Question:
I want to create an auto-tunneler for Garena. What basically has to be done is iterate through all the items in the list box (in the right - I think that is what it is.), right click and click tunnel on each of them. I only have a C compiler with me atm. Any ideas on how to do this? What API calls and so on?
EDIT:
Few clarifications as I see my original question was rather vague.
1. I do not have the source code of Garena nor do I waish to reverse engineer it.
2. I want to write a standalone application which will send messages or mouse clicks to the window.I was under the impression that this is possible. Am I wrong?
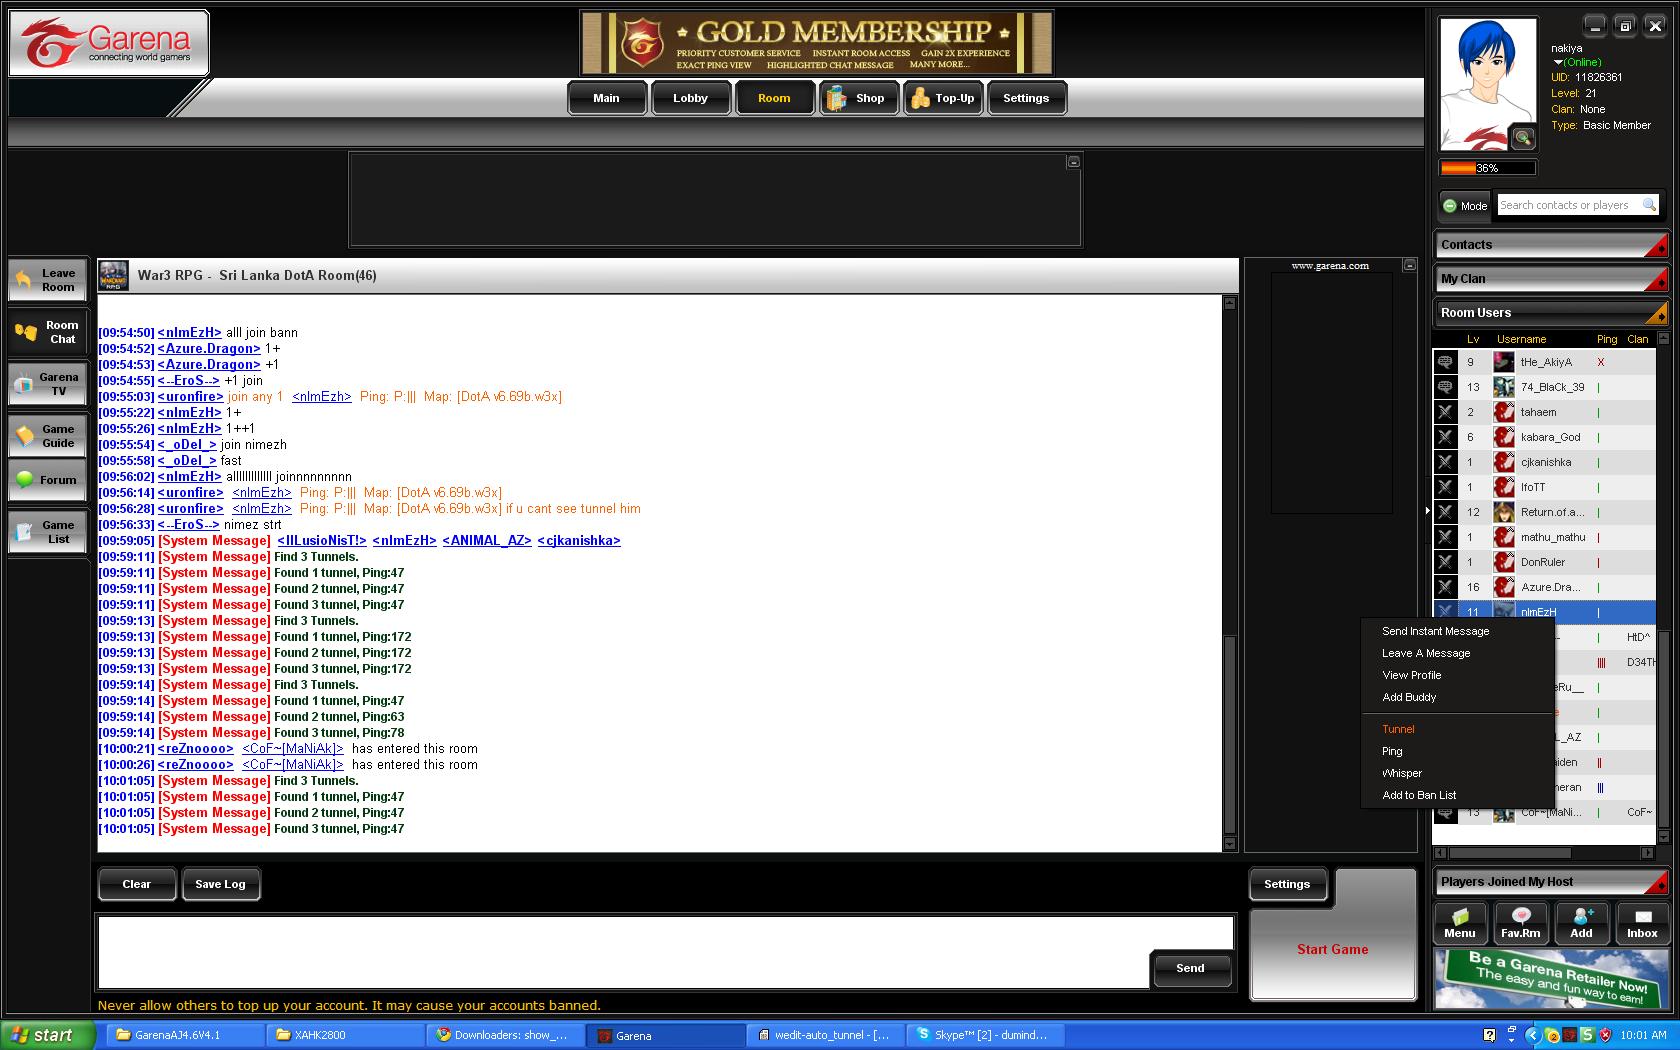
Answer: If you're willing to step away from using C, you can implement (very easily) a solution to automate clicks using c++ (<URL>.
I've used all three methods (python being my favorite as I wrote that first and had a HUGE wrapper around the available methods) and they all work great!!!